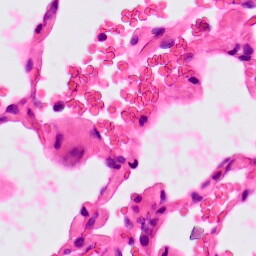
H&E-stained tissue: Lung